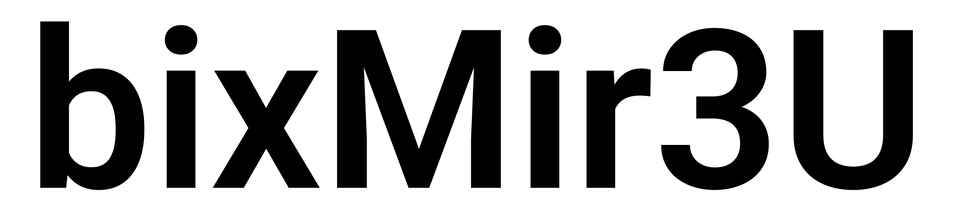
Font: Roboto_SemiBold